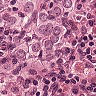
Metastatic tissue present: yes